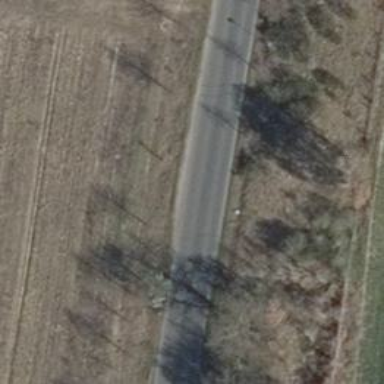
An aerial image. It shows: Avenue of trees.